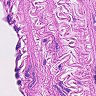
Metastatic tissue present: no